Question: I have a DockPanel with a row defined as LastChildFill="true", and the last item in the row is two independent controls representing a file picker- a TextBox for a file path, followed by a Button which displays an open file dialog (to populate the textbox). I would like to dock this grouping of controls to end of the row such that the TextBox, not the Button, is stretched to fill the space. Is that possible?
'''
<DockPanel Grid.Row="1"
Margin="3"
LastChildFill="True">
<!-- * additional controls omitted * -->
<TextBox x:Name="TExecutable"
Width="200"
VerticalContentAlignment="Center"
Text="{Binding Locale[event_SampleExecutable],
Source={StaticResource PluginViewModel}}"/>
<Button Margin="3 0 0 0"
VerticalContentAlignment="Center"
Command="{Binding SelectExecutableCommand}"
Content="{Binding Locale[event_SelectExecutableText],
Source={StaticResource PluginViewModel}}" />
</DockPanel>
'''

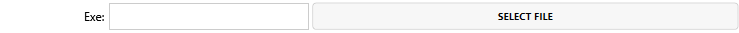
Answer: You need to do following things:
1. Place Button first in XAML i.e. above TextBox so that TextBox will be LastChild in DockPanel and will be candidate for full stretch.
2. Remove harcoded width from TextBox because you want that to be stretch.
3. Set DockPanel.Dock="Right" on button so that it will be placed on right of textBox.
4. Set DockPanel.Dock="Left" on textBox. <DockPanel Grid.Row="1"
Margin="3"
LastChildFill="True">
<!-- * additional controls omitted * -->
<Button Margin="3 0 0 0"
VerticalContentAlignment="Center"
DockPanel.Dock="Right"
Command="{Binding SelectExecutableCommand}"
Content="{Binding Locale[event_SelectExecutableText],
Source={StaticResource PluginViewModel}}" />
<TextBox x:Name="TExecutable"
DockPanel.Dock="Left"
VerticalContentAlignment="Center"
Text="{Binding Locale[event_SampleExecutable],
Source={StaticResource PluginViewModel}}"/>
</DockPanel>